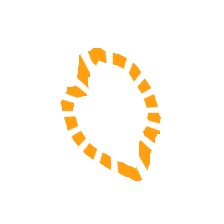
Shape: circle